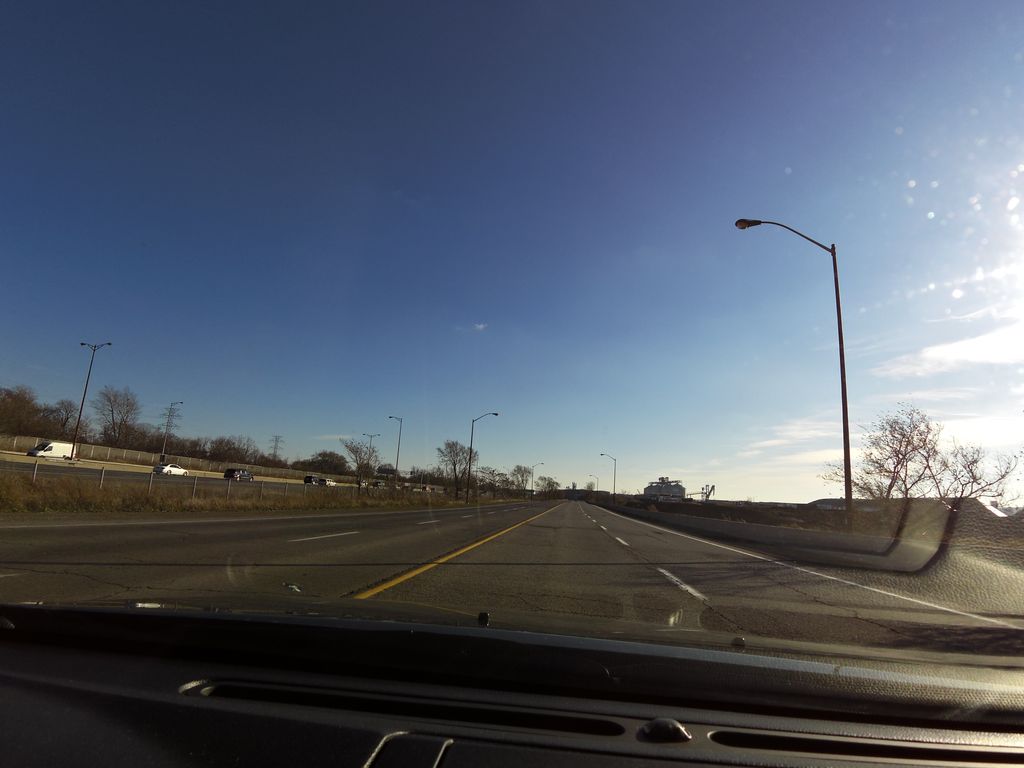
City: hamilton